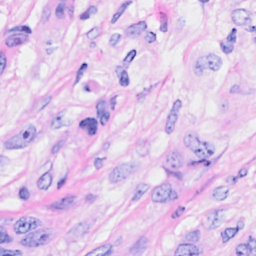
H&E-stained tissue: Breast